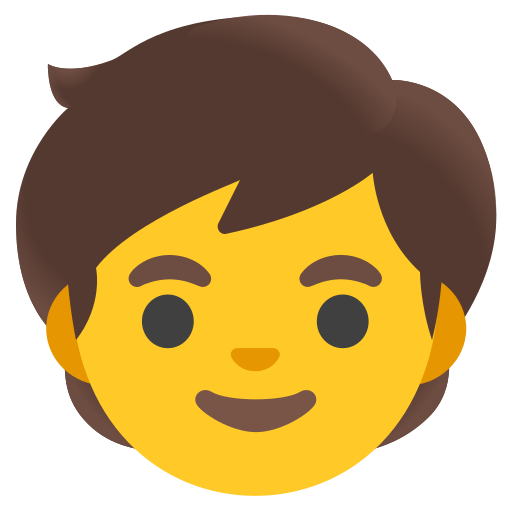
Emoji: 🧒